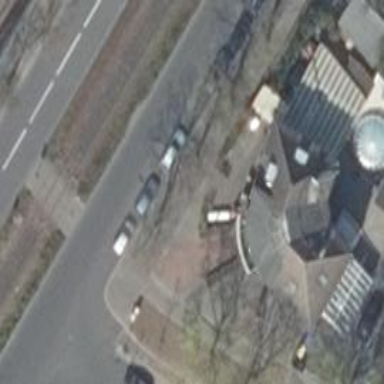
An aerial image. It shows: Fast food establishment.